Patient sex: F
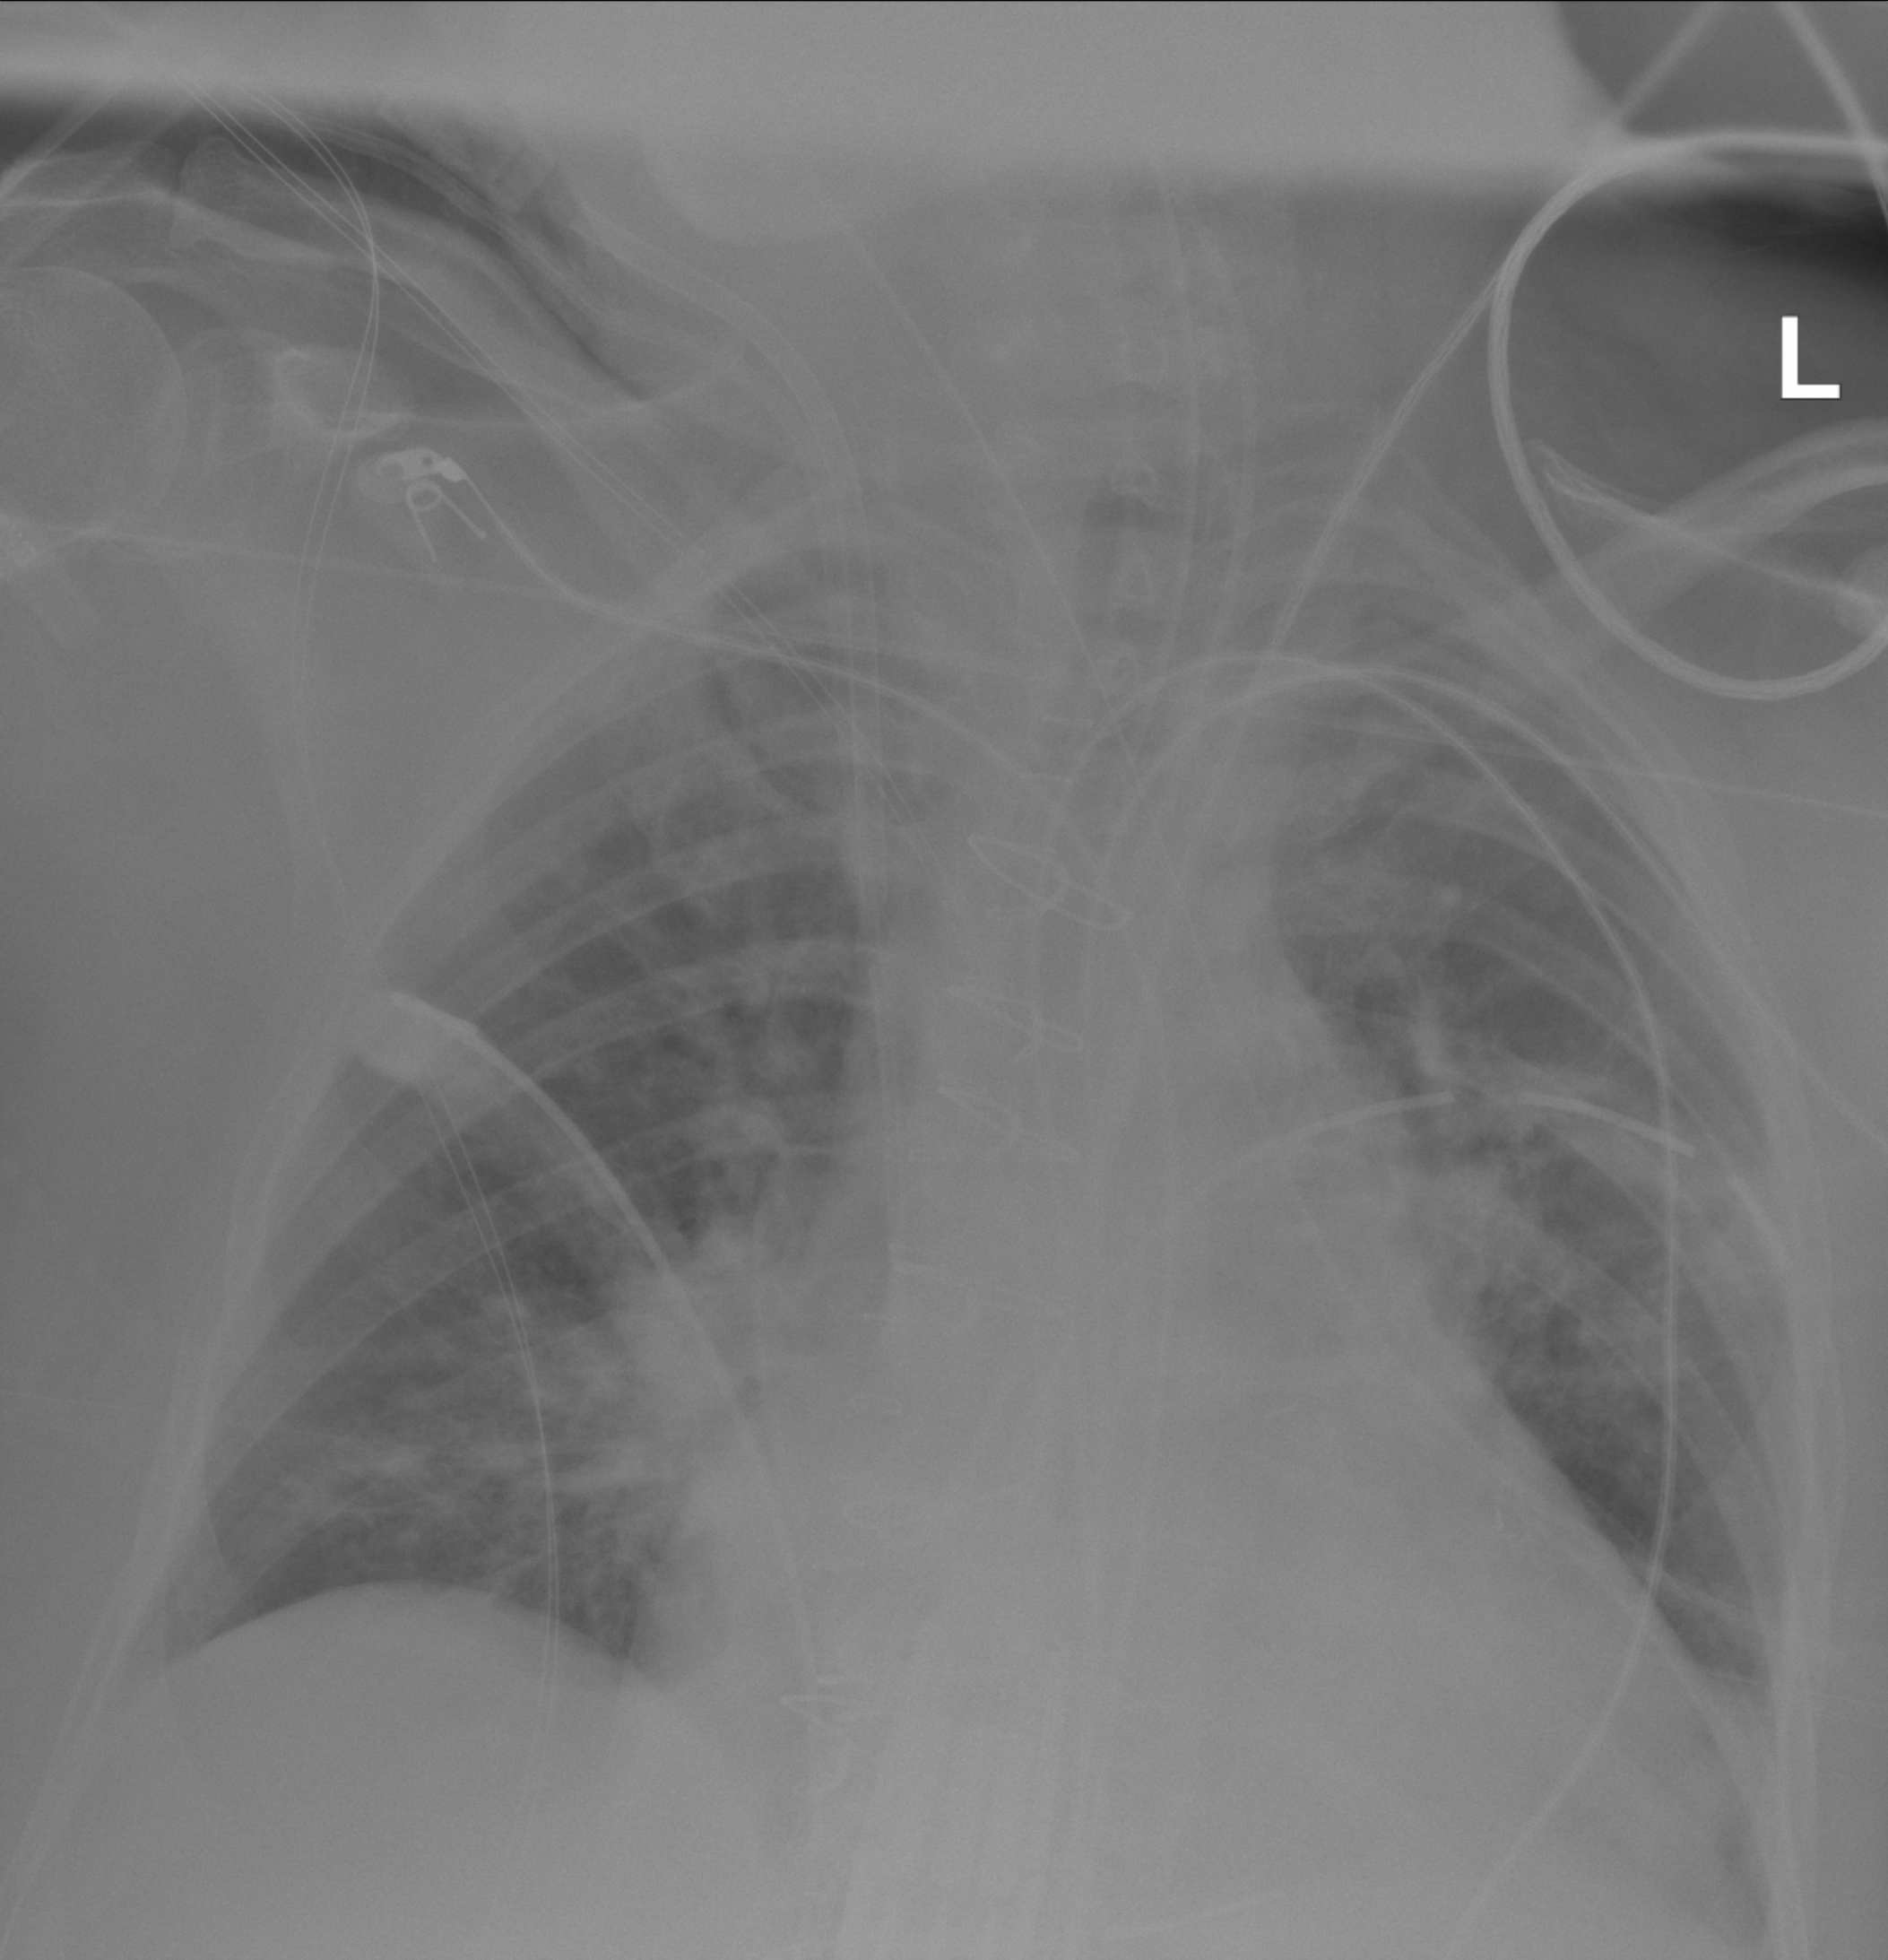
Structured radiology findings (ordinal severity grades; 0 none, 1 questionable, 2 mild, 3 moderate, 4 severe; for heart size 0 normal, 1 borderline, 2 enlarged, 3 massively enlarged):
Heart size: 2
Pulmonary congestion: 0
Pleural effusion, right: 0
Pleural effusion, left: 1
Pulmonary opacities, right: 1
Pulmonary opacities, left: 1
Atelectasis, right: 2
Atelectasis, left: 2